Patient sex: M
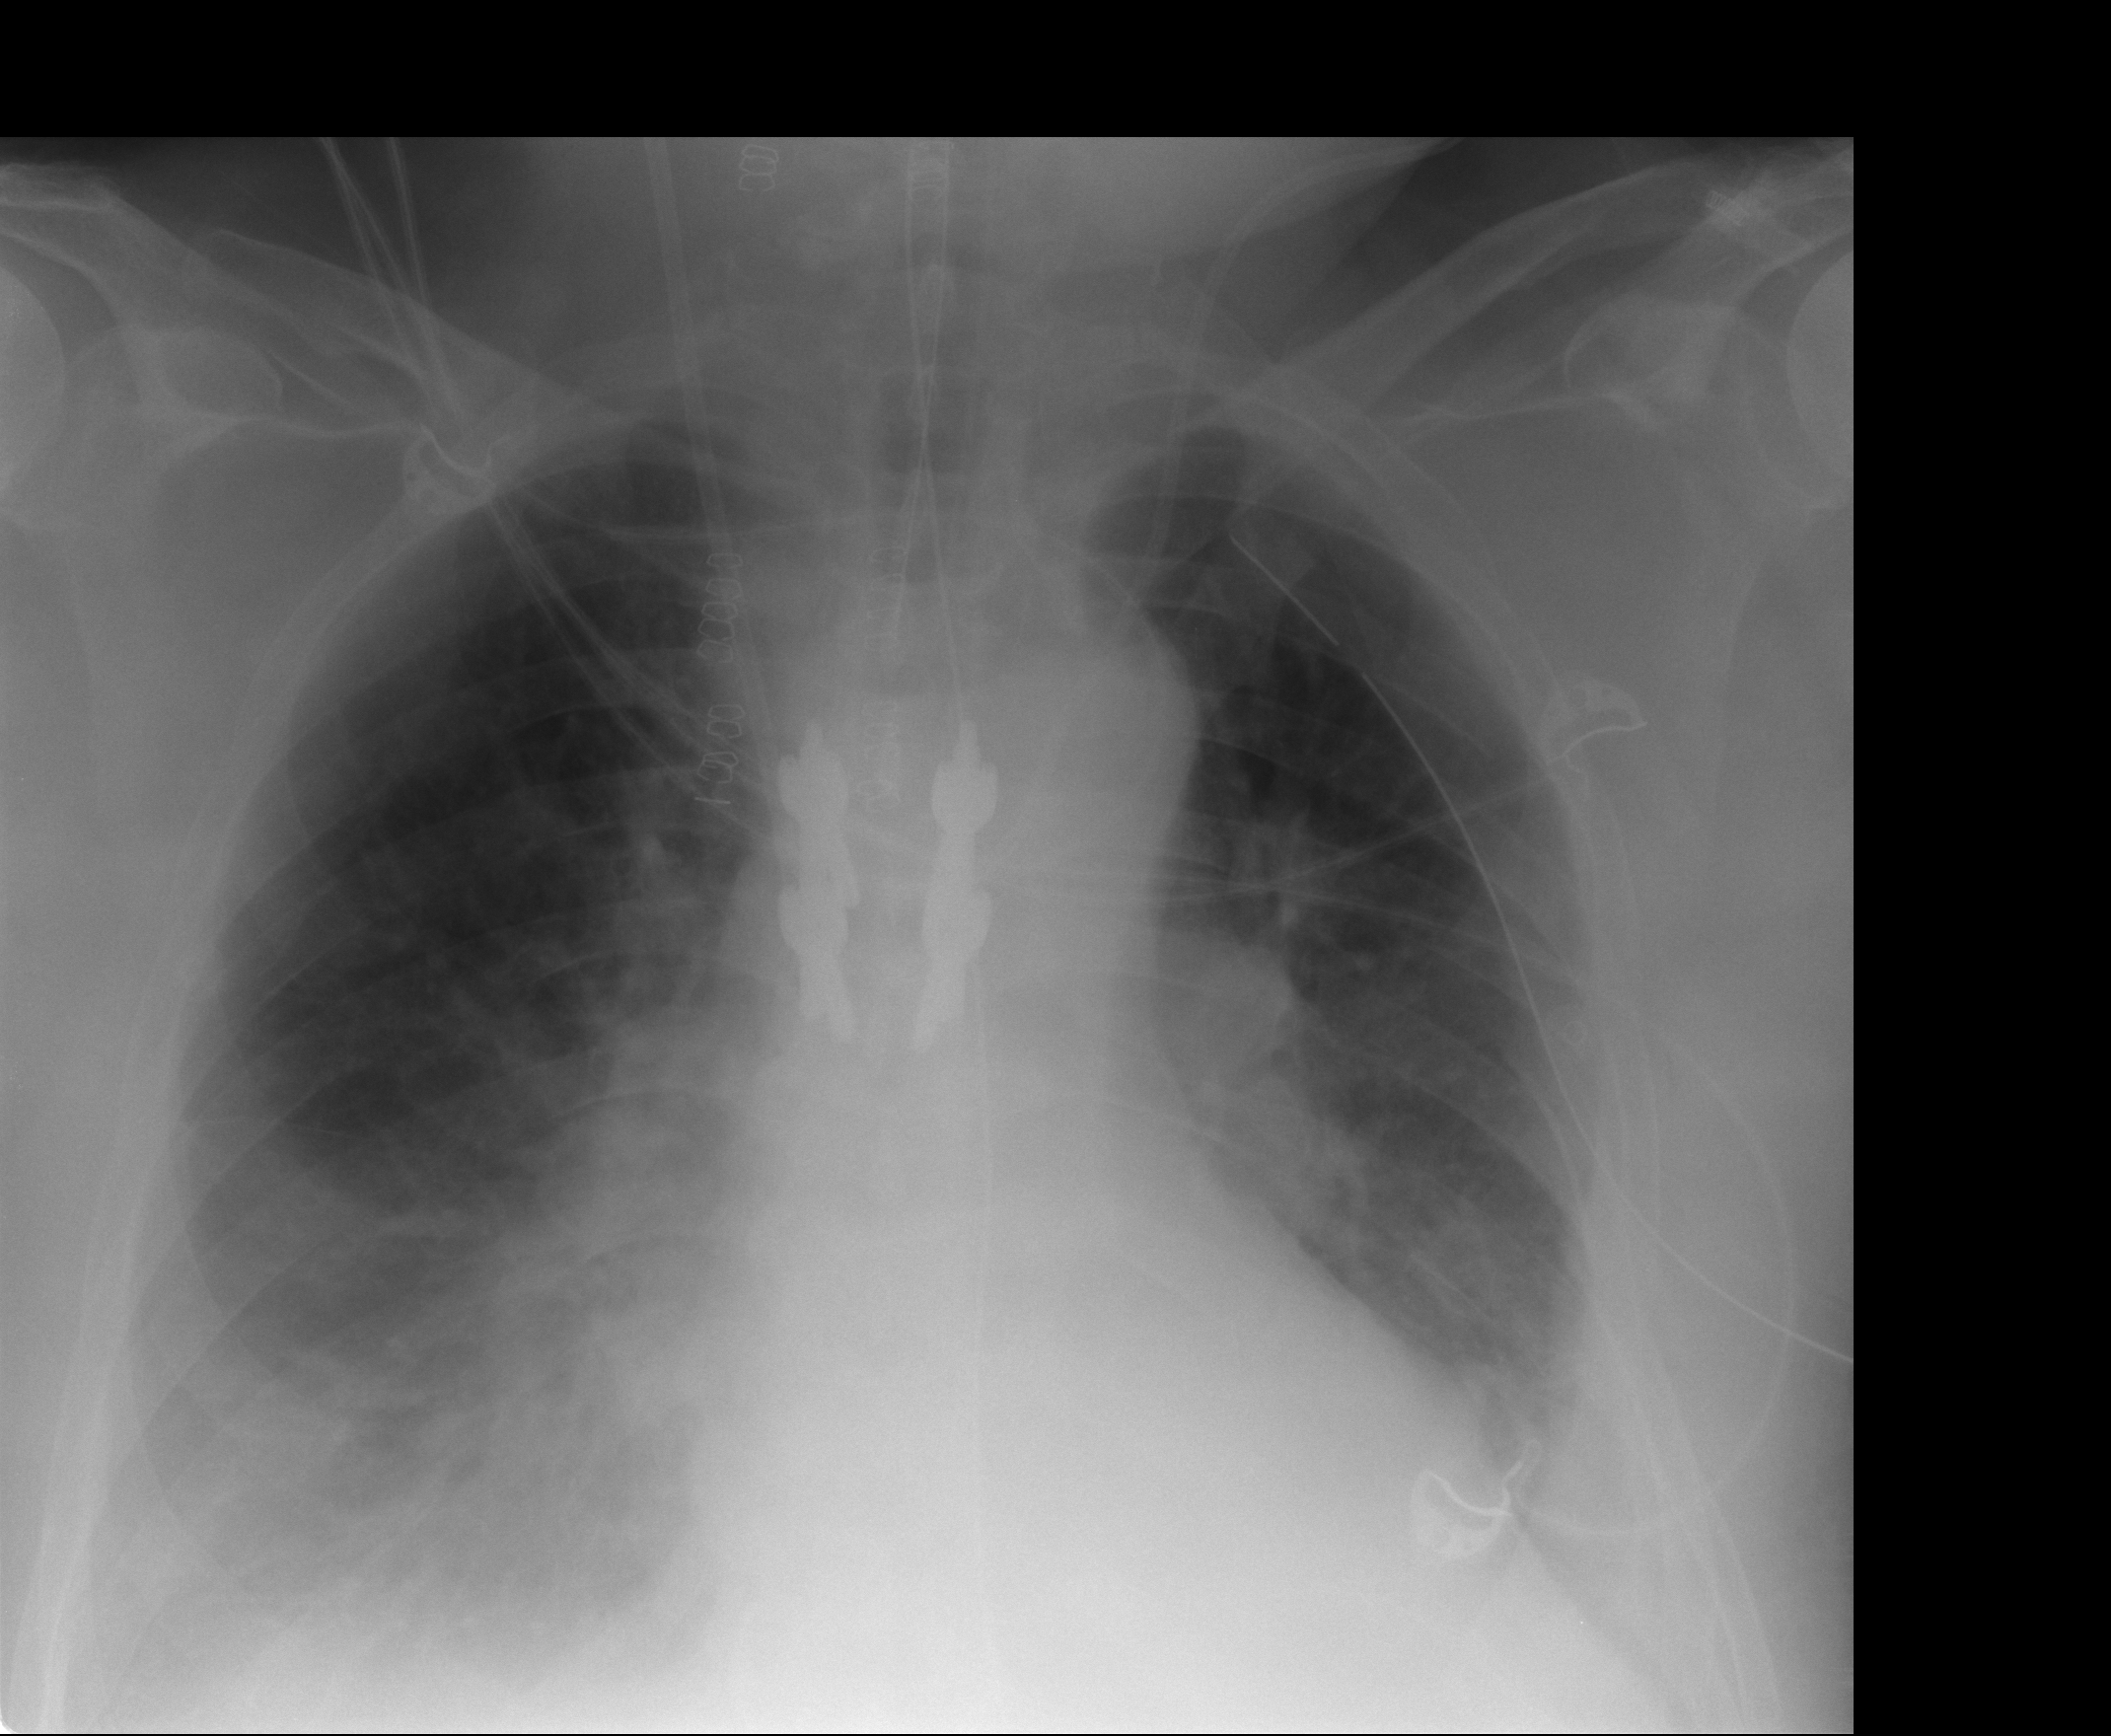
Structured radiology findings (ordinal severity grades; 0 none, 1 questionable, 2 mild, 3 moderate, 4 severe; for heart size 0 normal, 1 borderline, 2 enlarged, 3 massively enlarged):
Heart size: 0
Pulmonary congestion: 2
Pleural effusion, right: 2
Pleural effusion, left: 2
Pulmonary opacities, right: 2
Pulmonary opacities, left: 0
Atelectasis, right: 2
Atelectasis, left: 2